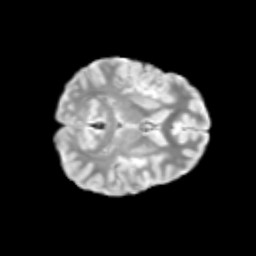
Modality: T2w
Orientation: axial
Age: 11
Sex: male
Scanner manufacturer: siemens
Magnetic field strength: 3 T
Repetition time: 3.8 s
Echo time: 0.07 s